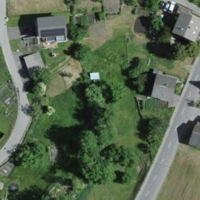
EUNIS habitat code: 55
Species observed at this site:
Cardamine pratensis